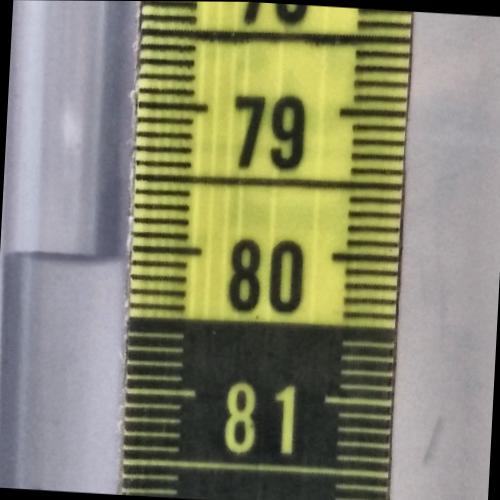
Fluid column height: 80.1 cm